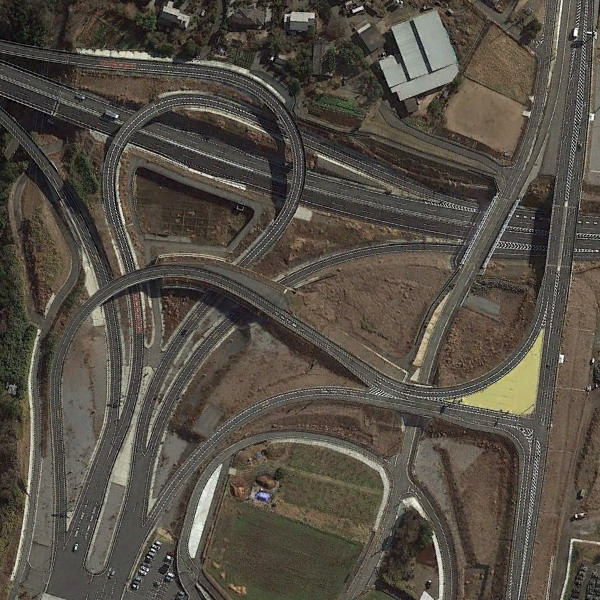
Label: Viaduct